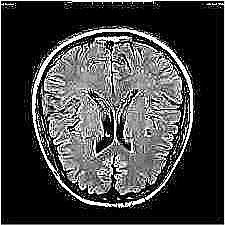
Label: notumor